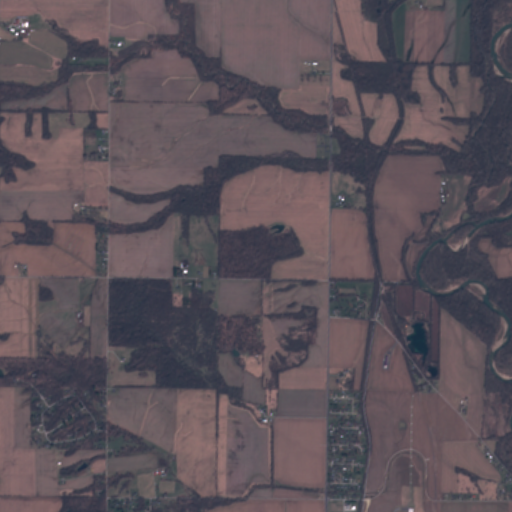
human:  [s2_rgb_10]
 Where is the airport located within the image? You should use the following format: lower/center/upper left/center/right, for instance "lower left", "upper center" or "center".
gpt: The airport is located in the lower right of the image.
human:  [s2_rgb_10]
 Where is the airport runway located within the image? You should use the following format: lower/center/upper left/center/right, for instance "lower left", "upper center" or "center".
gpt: The airport runway is located in the lower right of the image.
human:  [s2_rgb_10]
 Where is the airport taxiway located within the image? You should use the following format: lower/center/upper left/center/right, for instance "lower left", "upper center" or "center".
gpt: The airport taxiway is located in the lower right of the image.
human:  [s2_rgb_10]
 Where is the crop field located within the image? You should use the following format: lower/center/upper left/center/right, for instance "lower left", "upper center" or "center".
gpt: The crop field is located in the lower right of the image.
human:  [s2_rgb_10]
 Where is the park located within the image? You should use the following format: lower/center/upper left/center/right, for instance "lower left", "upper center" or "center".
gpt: The park is located in the upper right of the image.
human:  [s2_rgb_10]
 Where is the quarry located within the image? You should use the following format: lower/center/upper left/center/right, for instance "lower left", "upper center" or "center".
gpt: There is no quarry in the image.